Brain MRI, t2w sequence, axial 2D slice.
Patient: age 40, sex F, weight 78 kg, height 1.78 m
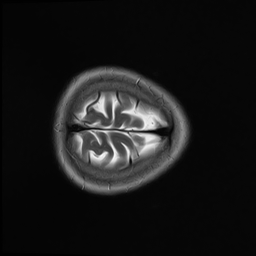